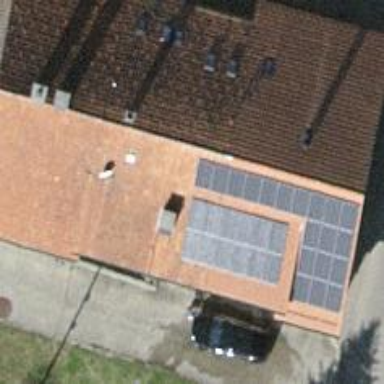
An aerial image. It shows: Solar photovoltaic panel generator.